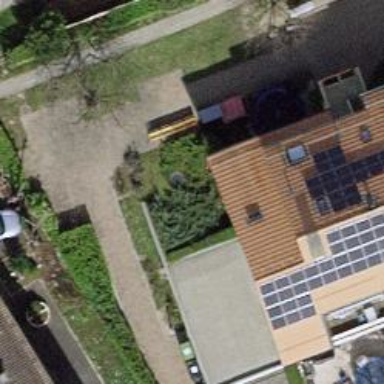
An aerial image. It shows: View of roof of building.